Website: lowes
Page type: customer-info-address
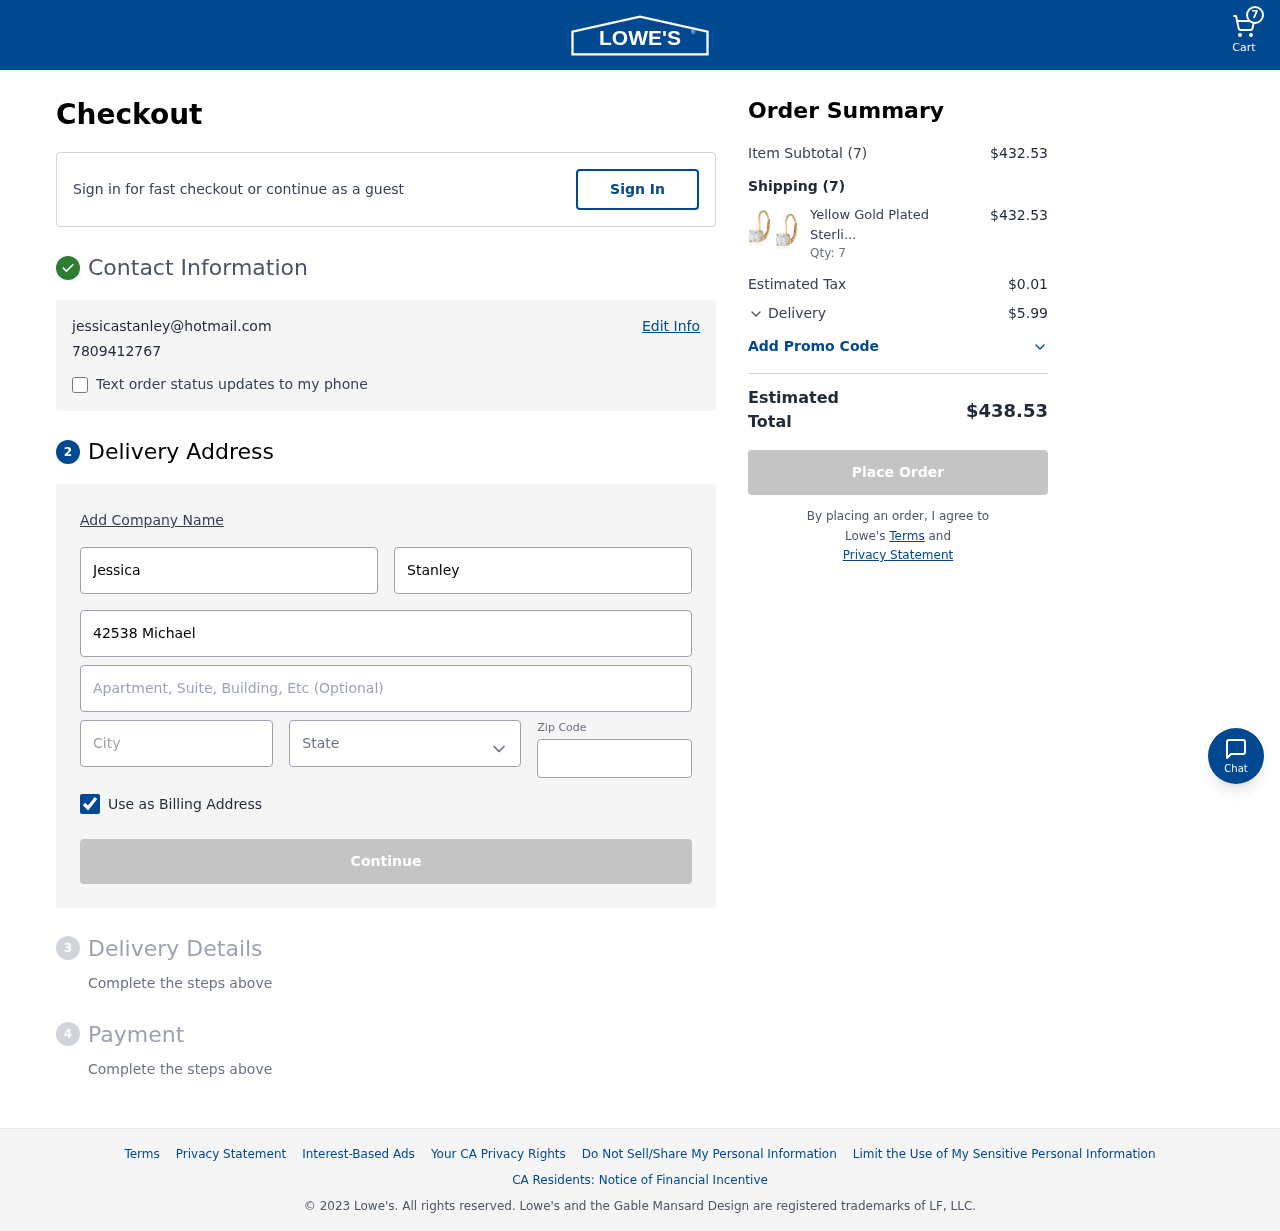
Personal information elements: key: PII_CITY
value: Lake Tracytown
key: PII_EMAIL
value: jessicastanley@hotmail.com
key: PII_FIRSTNAME
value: Jessica
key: PII_LASTNAME
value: Stanley
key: PII_PHONE
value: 7809412767
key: PII_POSTCODE
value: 82950
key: PII_STATE
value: Kansas
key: PII_STREET
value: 42538 Michael Pine
Product elements: key: PRODUCT1_NAME
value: Yellow Gold Plated Sterling Silver Lever back Earrings set with Round Swarovski Zirconia (2 cttw)
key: PRODUCT1_QUANTITY
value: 7
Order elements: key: ORDER_NUM_ITEMS
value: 7
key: ORDER_SUBTOTAL
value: $432.53
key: ORDER_NUM_ITEMS2
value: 7
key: ORDER_SUBTOTAL2
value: $432.53
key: ORDER_TAX
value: $0.01
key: ORDER_SHIPPING_COST
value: $5.99
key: ORDER_TOTAL
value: $438.53